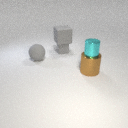
large brown metal cylinder to the right of large gray rubber sphere